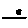
Label: moon